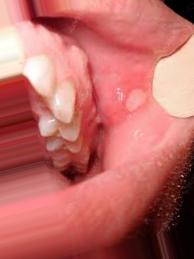
Condition: Mouth Ulcer